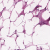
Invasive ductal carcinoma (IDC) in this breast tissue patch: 0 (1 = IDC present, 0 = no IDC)